Field crop: tomato
Growth stage: 1
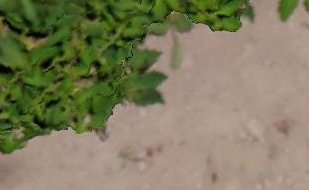
Species: tomato